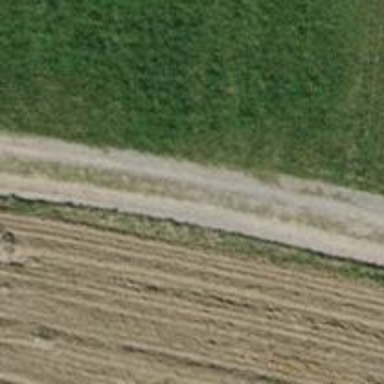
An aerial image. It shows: Compacted track with grade2 surface.